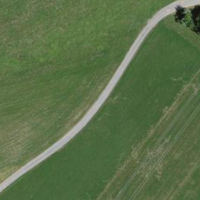
EUNIS habitat code: 52
Species observed at this site:
Alnus glutinosa